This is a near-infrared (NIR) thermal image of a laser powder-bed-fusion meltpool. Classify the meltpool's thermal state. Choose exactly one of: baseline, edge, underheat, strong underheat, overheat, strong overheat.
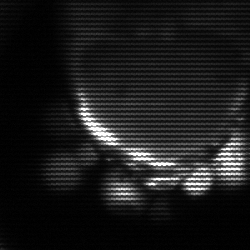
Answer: baseline